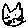
Label: cat